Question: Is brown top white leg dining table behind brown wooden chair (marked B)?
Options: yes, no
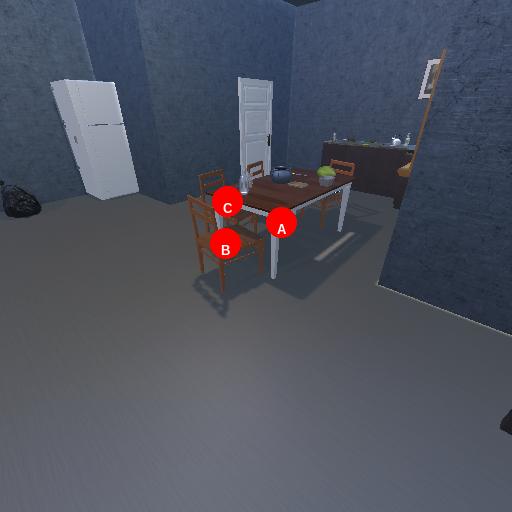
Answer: yes